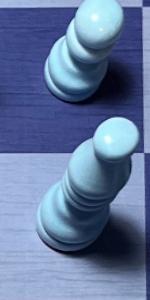
Label: Bishop_White